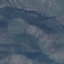
Land use / land cover: HerbaceousVegetation